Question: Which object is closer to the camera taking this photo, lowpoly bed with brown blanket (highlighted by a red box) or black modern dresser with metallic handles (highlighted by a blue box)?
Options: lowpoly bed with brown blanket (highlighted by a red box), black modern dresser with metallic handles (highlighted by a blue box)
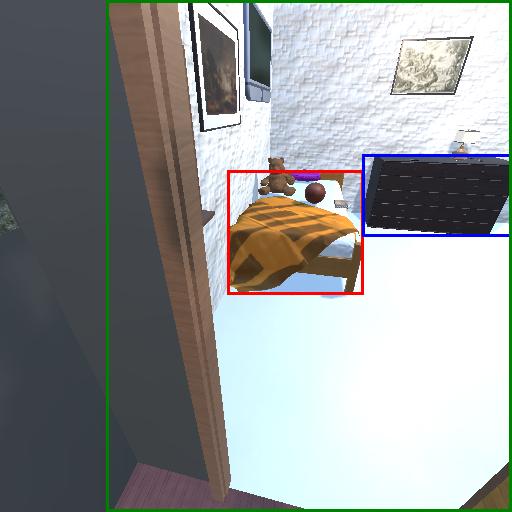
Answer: lowpoly bed with brown blanket (highlighted by a red box)